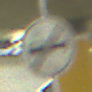
Verkehrszeichen: EndeUeberholverbot
Umgebung: Indoor, Special
Tageszeit: NotSpecified
Wetter: NotSpecified
Licht: Artificial
Jahreszeit: NotSpecified
Kontrast: HighContrast